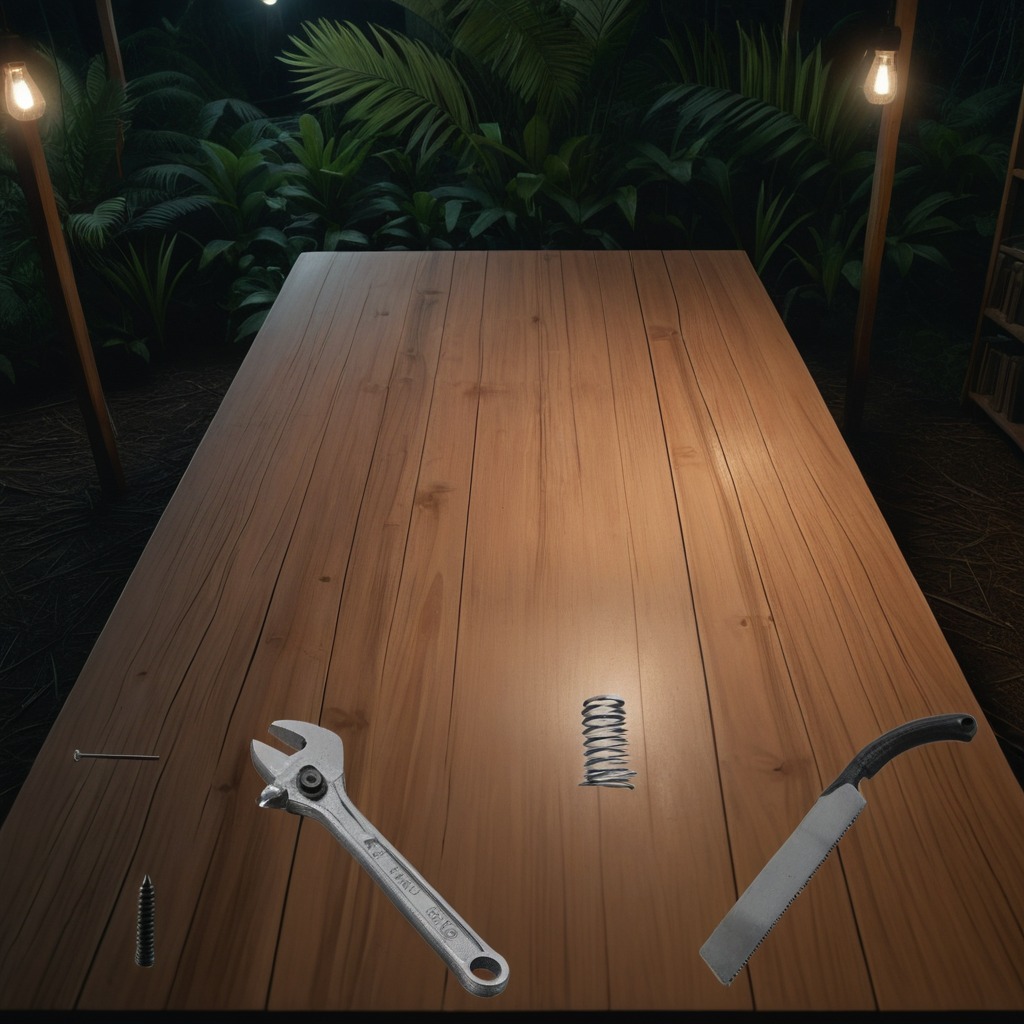
A metal machine screw, an iron nail, a coiled metal spring, a handheld metal saw, and a wrench are lying on a wooden table inside a jungle field workshop tent at night.